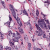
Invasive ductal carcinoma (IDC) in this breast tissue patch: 1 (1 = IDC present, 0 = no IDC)